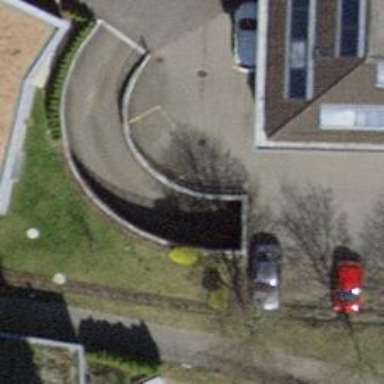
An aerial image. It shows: Parking entrance.